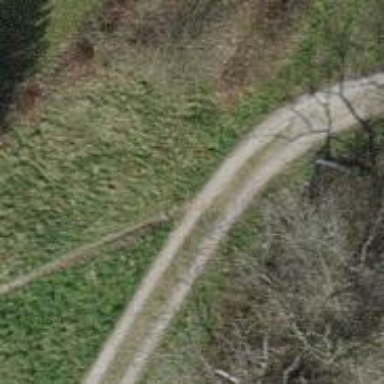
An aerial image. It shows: Dirt path.